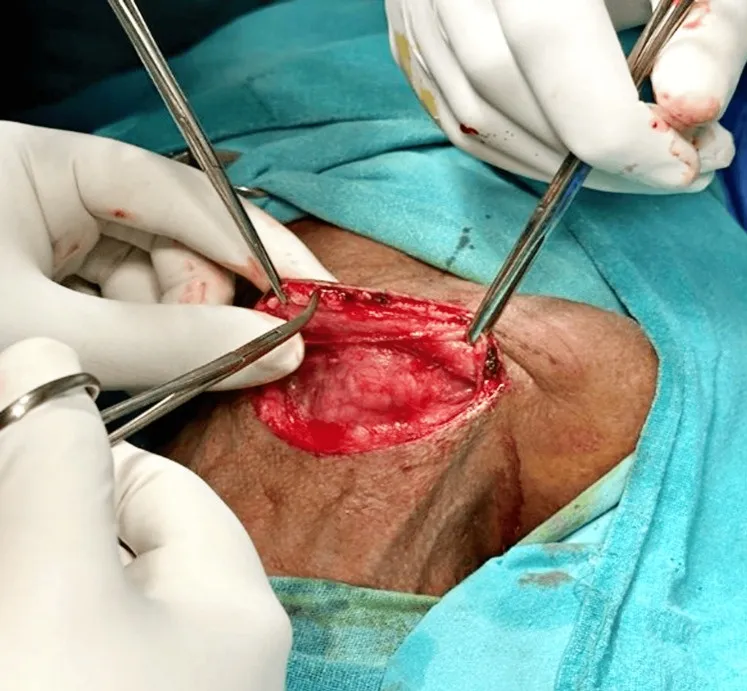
Submandibular gland excision and selective neck dissection of levels II, III, and IV were performed.
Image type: medical_photograph (other_medical_photograph)